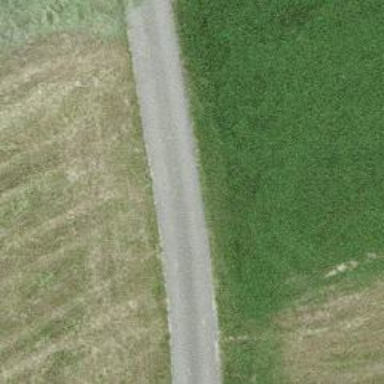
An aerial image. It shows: Well-maintained track road of grade 1.